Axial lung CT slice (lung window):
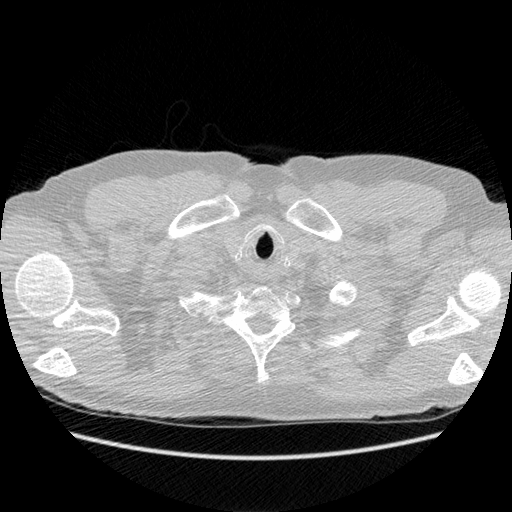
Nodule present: no